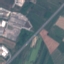
Land use / land cover class: Highway